Question: Count the number of objects in the diagram.
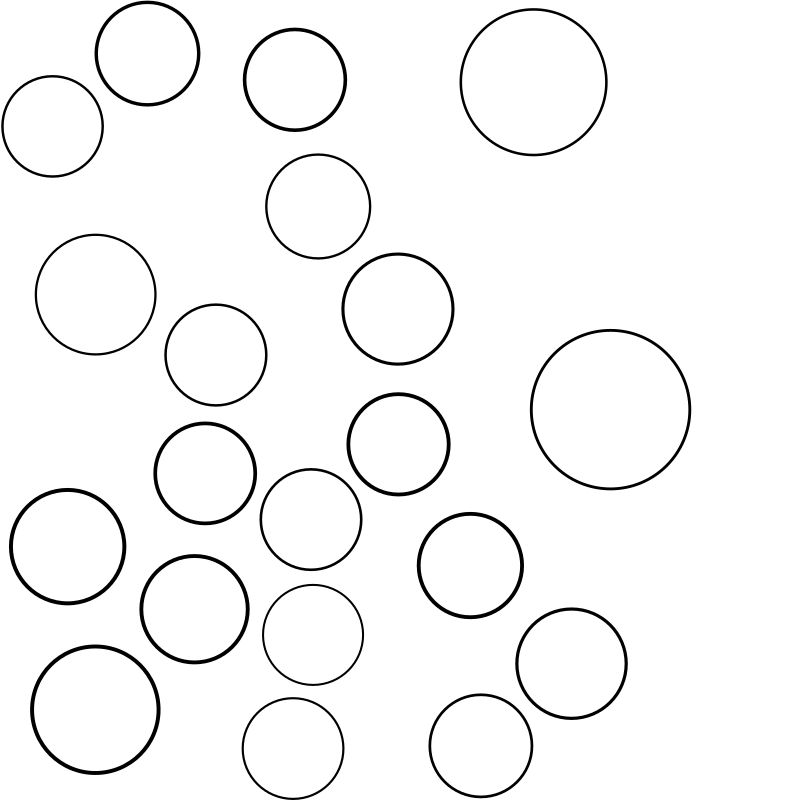
Answer: 20